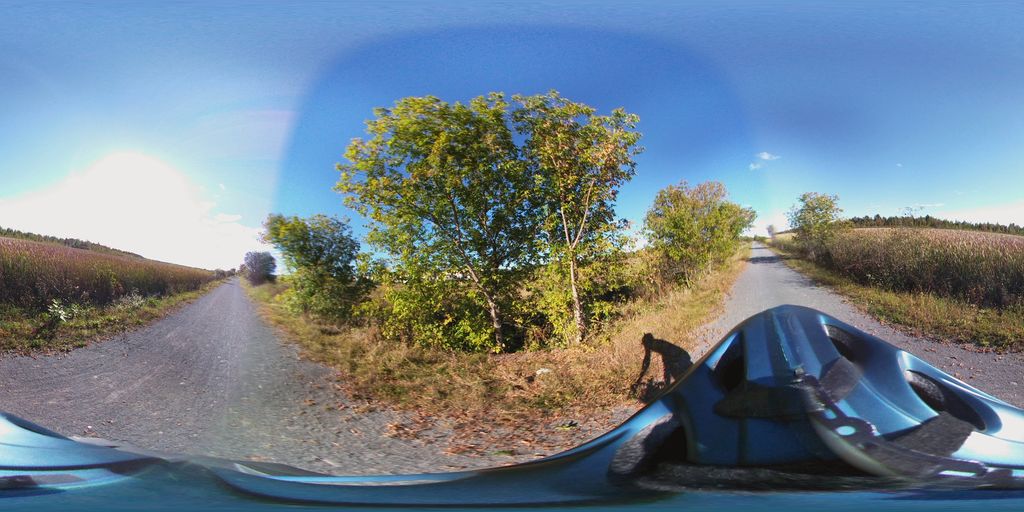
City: ottawa-gatineau